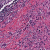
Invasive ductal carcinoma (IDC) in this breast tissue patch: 1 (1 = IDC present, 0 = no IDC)